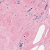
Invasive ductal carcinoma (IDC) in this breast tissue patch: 0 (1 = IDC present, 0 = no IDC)